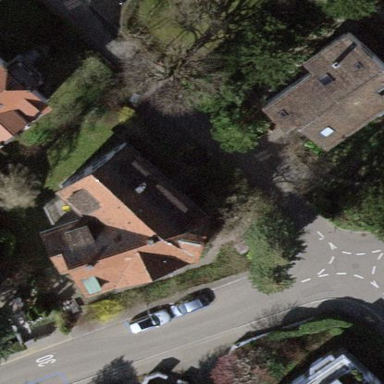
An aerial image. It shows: Building with gabled roof.